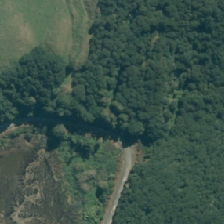
Land cover: manuka_kanuka